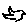
Label: bird